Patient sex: F
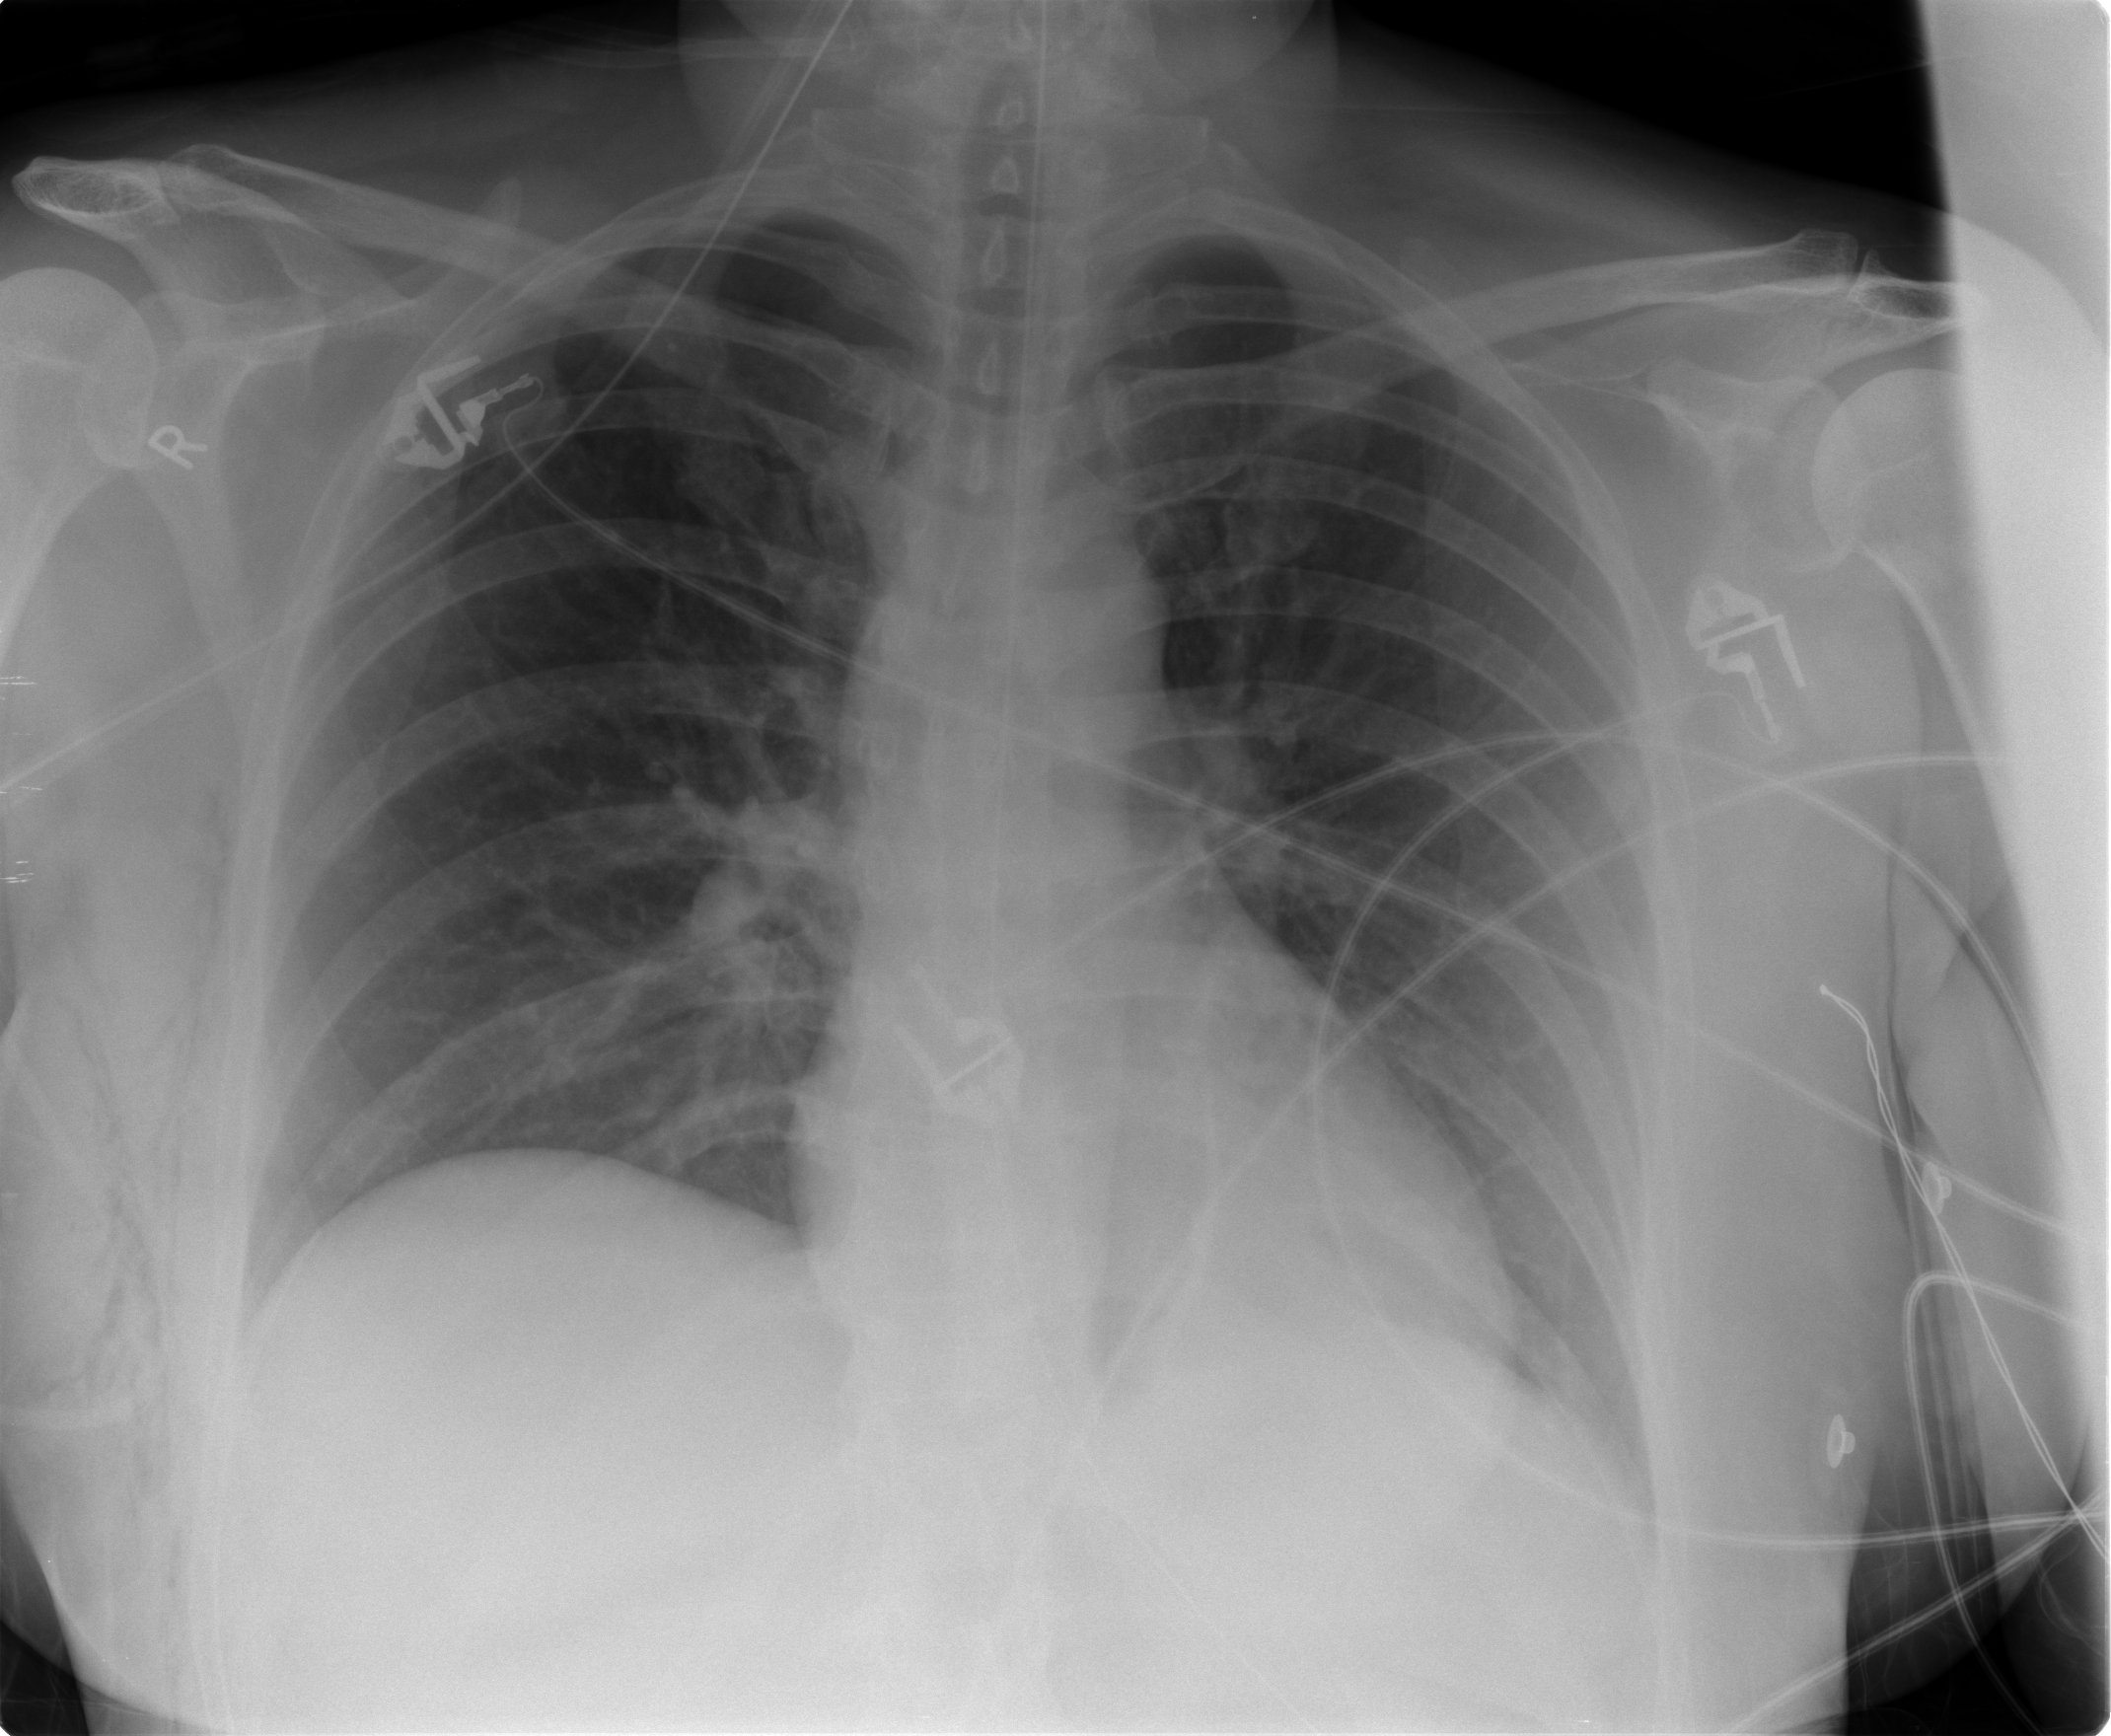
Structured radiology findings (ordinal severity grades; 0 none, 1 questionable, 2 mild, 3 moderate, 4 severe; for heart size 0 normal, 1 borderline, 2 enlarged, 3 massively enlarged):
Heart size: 0
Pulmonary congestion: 1
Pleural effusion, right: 1
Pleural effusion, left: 0
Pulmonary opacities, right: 0
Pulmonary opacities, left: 0
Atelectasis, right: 0
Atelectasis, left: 0